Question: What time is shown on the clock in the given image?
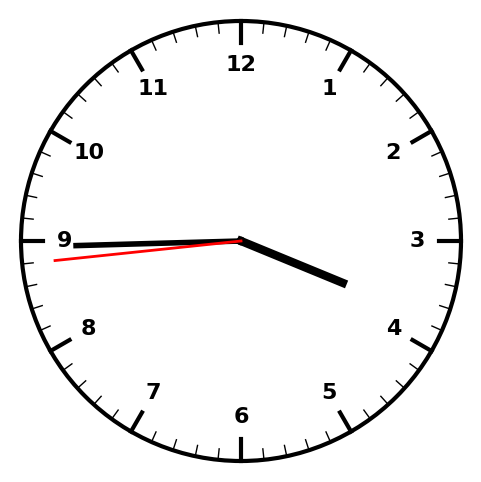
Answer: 03:44:44